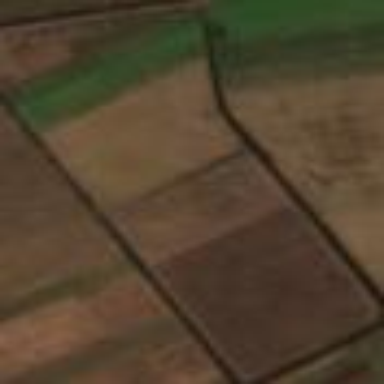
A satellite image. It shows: Farmland used to cultivate crops.